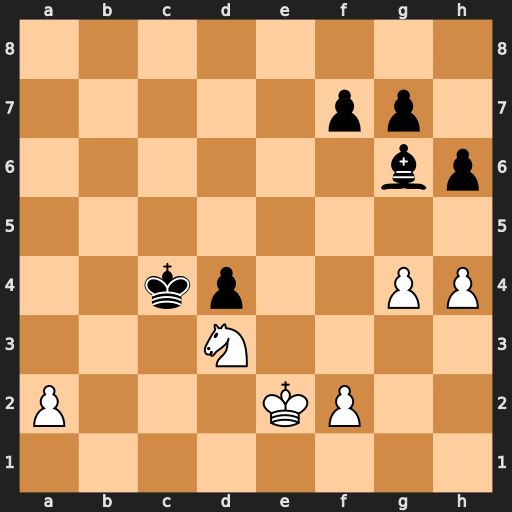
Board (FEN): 8/5pp1/6bp/8/2kp2PP/3N4/P3KP2/8
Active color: w
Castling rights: -
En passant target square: -
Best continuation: Ne5+ Kc3 Nxg6 fxg6 Kd1